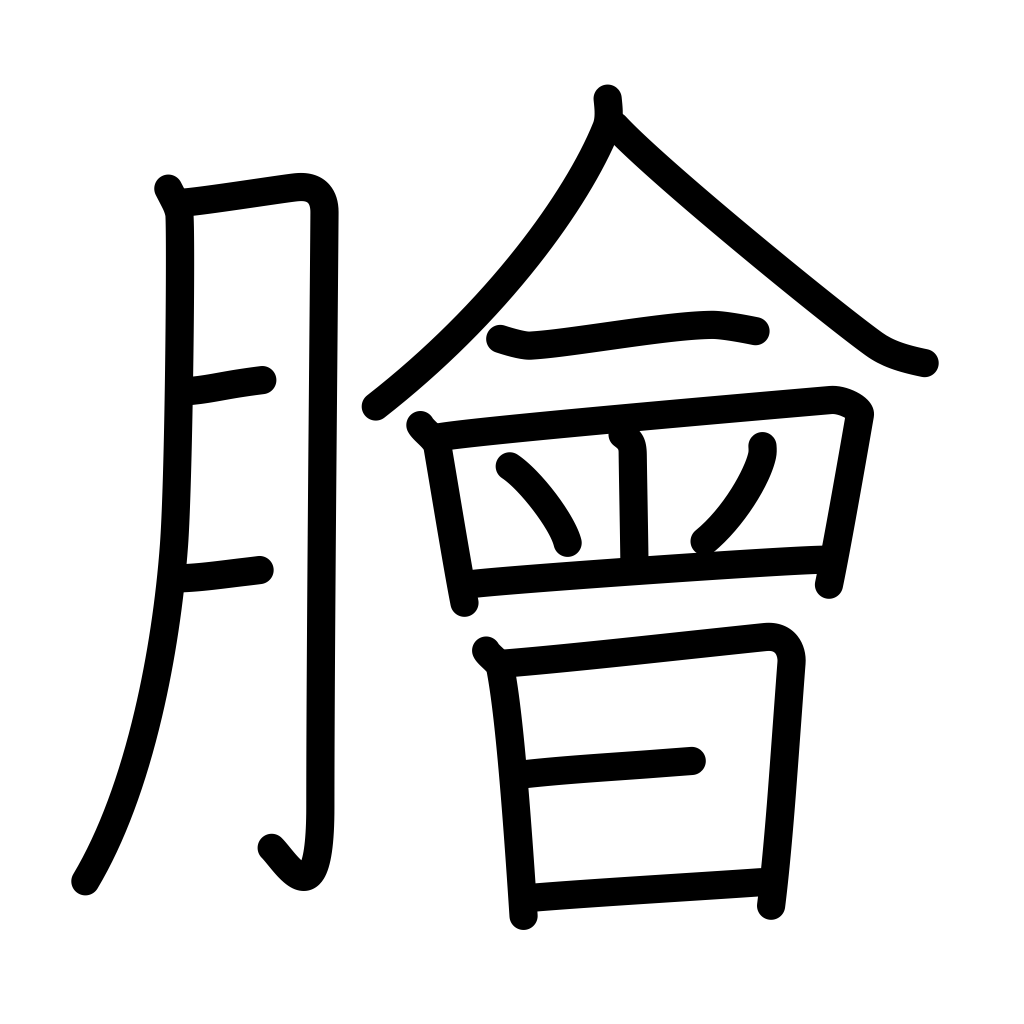
Meaning: raw fish salad